Question: Currently I'm developing a Android application. I want to make a text (a header) with a background that looks like this:
'''
_______
/______/
'''
I have the following code:
'''
<?xml version="1.0" encoding="UTF-8"?>
<layer-list xmlns:android="http://schemas.android.com/apk/res/android">
<item>
<shape>
<gradient
android:startColor="@color/jaarkleur"
android:centerColor="@color/jaarkleur"
android:endColor="#E66C2C00"
android:angle="0" />
<stroke android:width="1dp"
android:color="#ff000000"
/>
</shape>
</item>
<item>
<bitmap android:src="@drawable/overlay_left" android:gravity="left" />
</item>
<item>
<bitmap android:src="@drawable/overlay_right" android:gravity="right" />
</item>
</layer-list>
'''
So I made to images so with a transparant triangle which are placed at both ends.
This works fine for headers with only one line, but when a header takes up two lines it looks like this:

So my question is: Is it possible to resize both images so looks correctly?
Thank you!
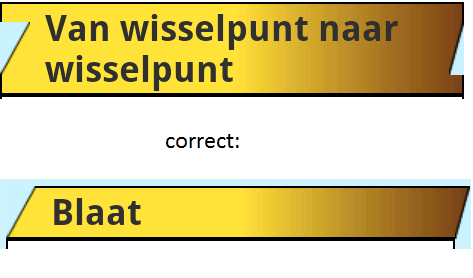
Answer: I solved it using two (half-transparant) images which represent the corners.
The XML looks like this:
'''
<?xml version="1.0" encoding="UTF-8"?>
<layer-list xmlns:android="http://schemas.android.com/apk/res/android">
<item>
<shape>
<gradient
android:startColor="@color/jaarkleur"
android:centerColor="@color/jaarkleur"
android:endColor="#E66C2C00"
android:angle="0" />
<stroke android:width="1dp"
android:color="#ff000000"
/>
</shape>
</item>
<item>
<bitmap android:src="@drawable/overlay_left" android:gravity="left|top" />
</item>
<item>
<bitmap android:src="@drawable/overlay_right" android:gravity="right|bottom" />
</item>
</layer-list>
'''